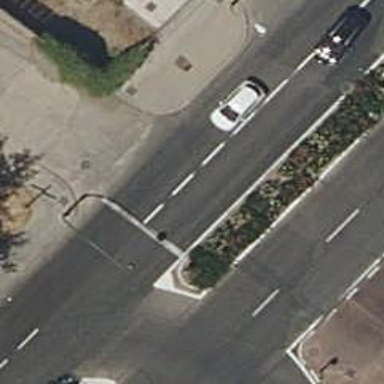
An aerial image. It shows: Road with traffic signals.